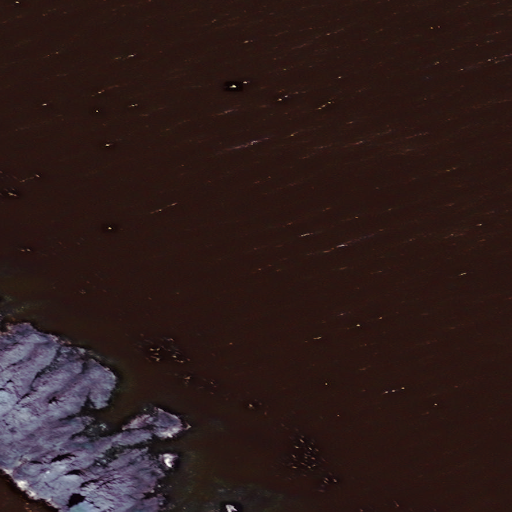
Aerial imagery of bar in Alaska named Toee Reef containing only unknown